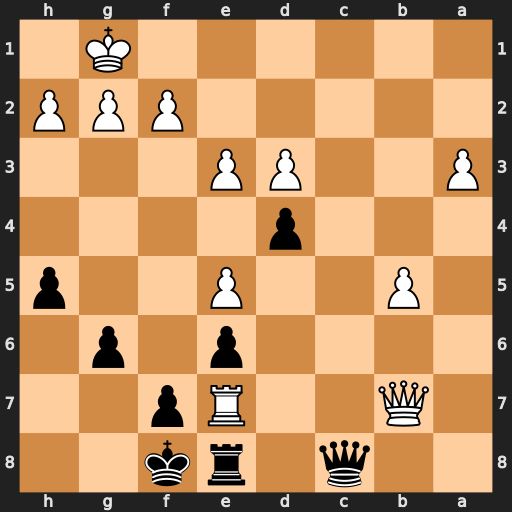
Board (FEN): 2q1rk2/1Q2Rp2/4p1p1/1P2P2p/3p4/P2PP3/5PPP/6K1
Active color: b
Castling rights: -
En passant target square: -
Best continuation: Qc1#